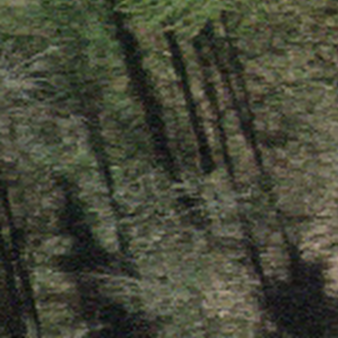
Label: other